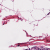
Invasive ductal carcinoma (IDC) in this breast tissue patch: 0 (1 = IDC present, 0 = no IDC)